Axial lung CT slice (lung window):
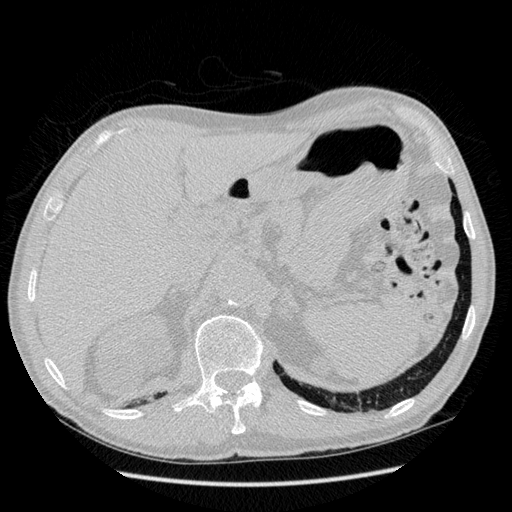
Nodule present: no